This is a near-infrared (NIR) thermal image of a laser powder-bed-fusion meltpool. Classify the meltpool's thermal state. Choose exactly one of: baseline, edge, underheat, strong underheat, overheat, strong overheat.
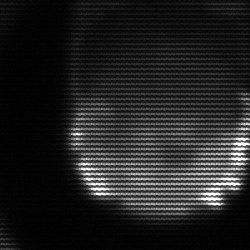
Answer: edge